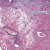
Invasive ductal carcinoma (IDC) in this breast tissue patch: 1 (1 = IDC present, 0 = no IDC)